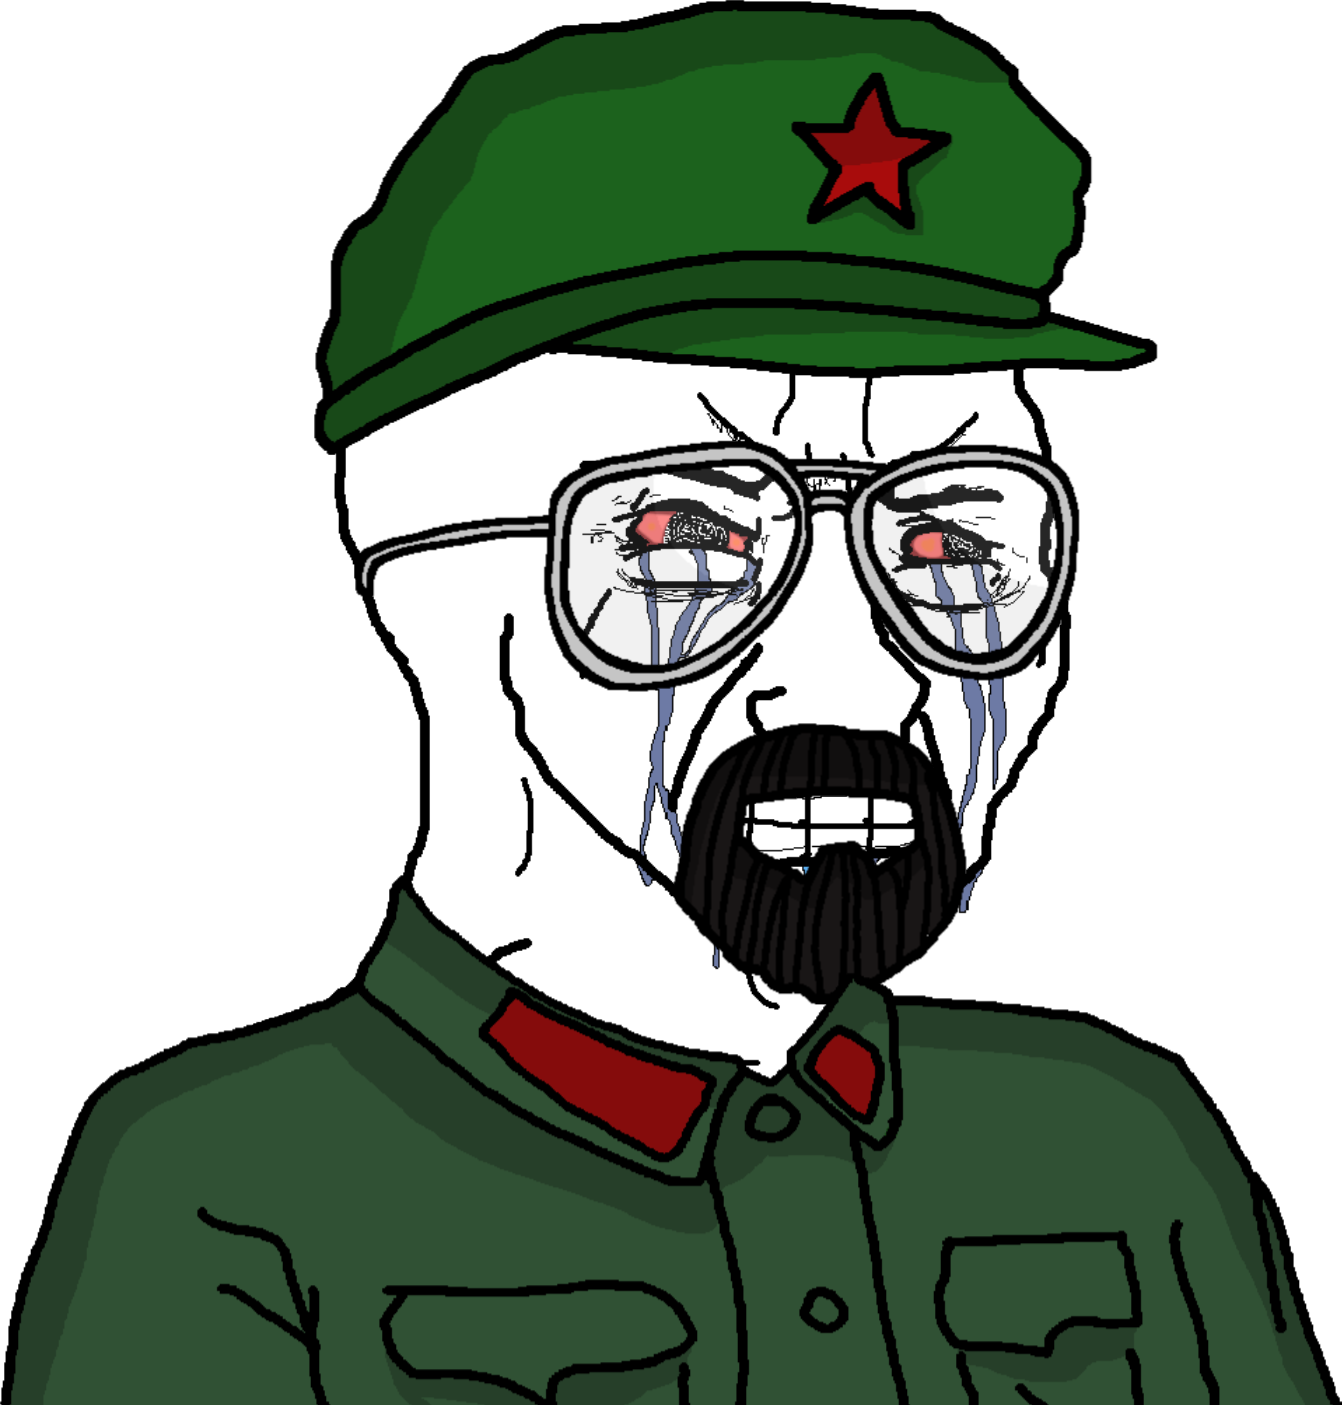
Label: 5_Crying_Wojak